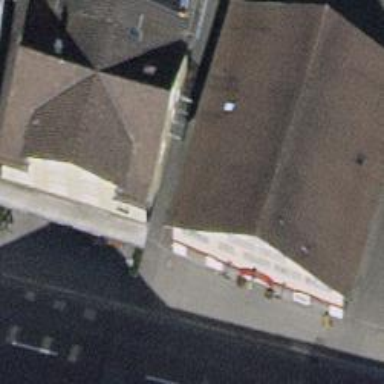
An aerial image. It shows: Fast food establishment.